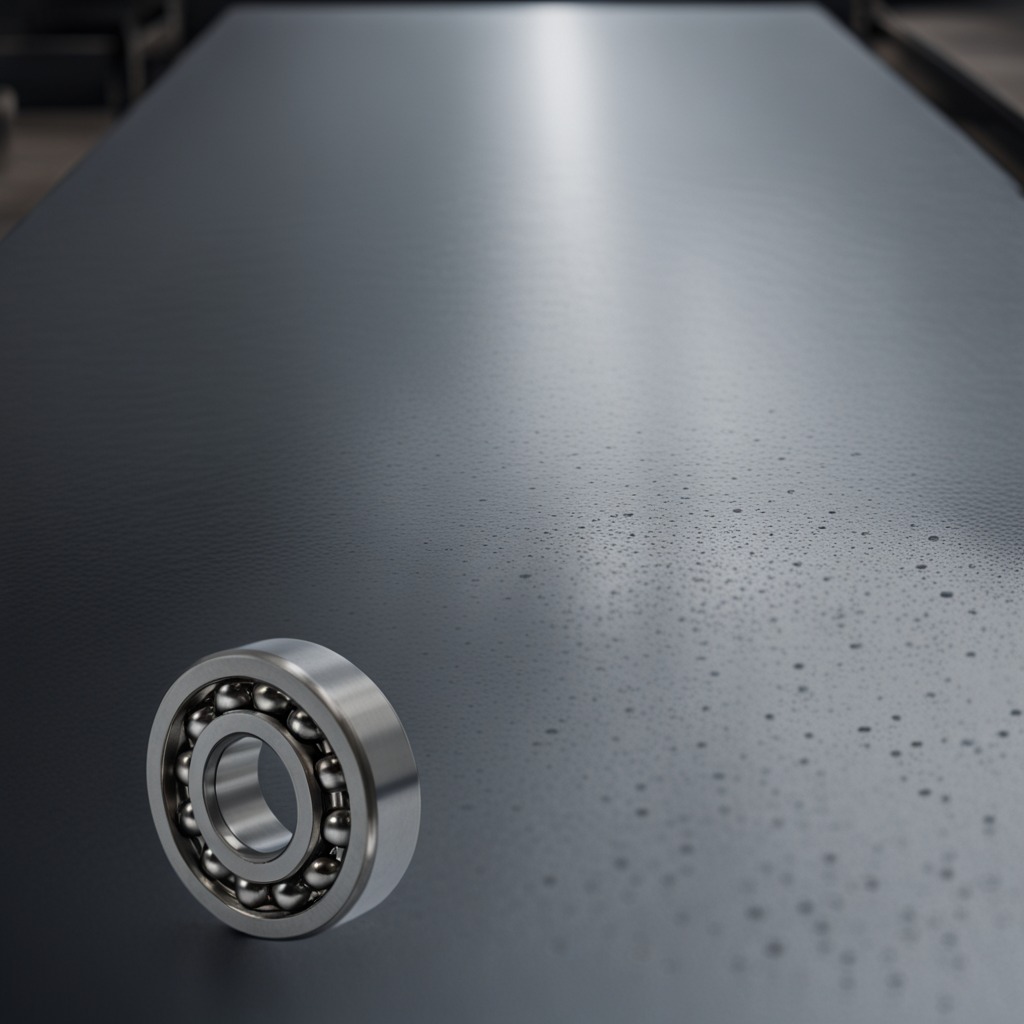
A metal ball bearing is lying on a cold steel table in a mining workshop gritty textures.